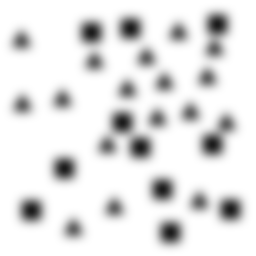
Squares: 11
Triangles: 17
Stars: 0
Total shapes: 28